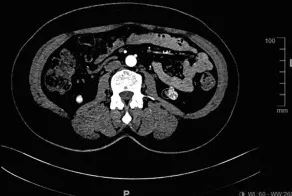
Preoperative contrast-enhanced CT scan of the kidney. (D) Another mass in the lower pole of the left kidney. The dotted circles indicate the tumor before surgery.
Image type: radiology (ct)